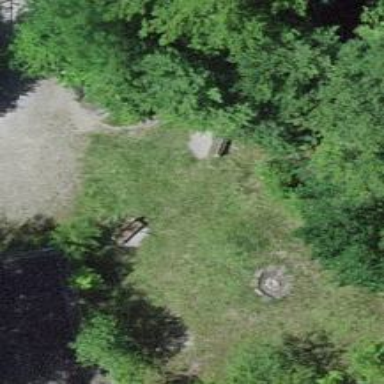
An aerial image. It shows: Bench made of concrete and wood material.